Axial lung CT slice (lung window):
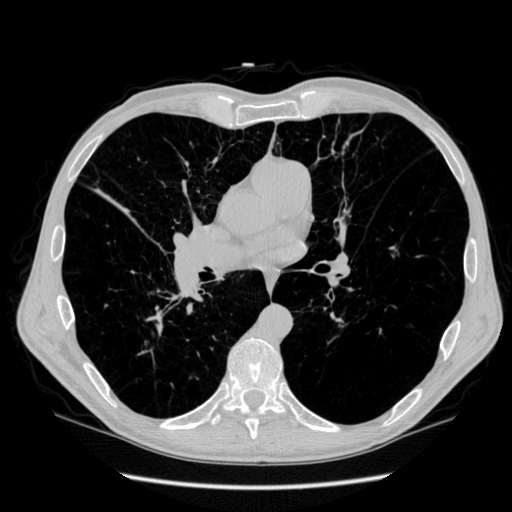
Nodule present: no